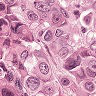
Metastatic tissue present: yes